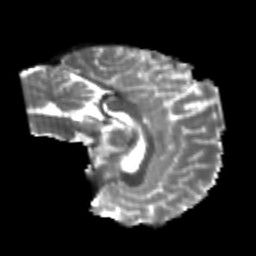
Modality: T2w
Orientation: sagittal
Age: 23
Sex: male
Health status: healthy
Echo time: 0.074 s